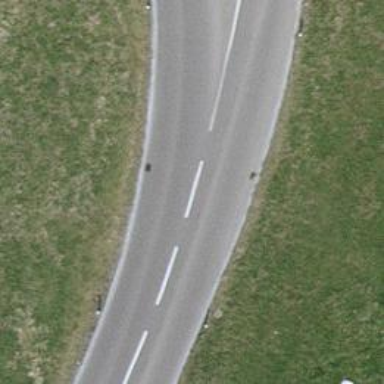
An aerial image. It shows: Tertiary road.